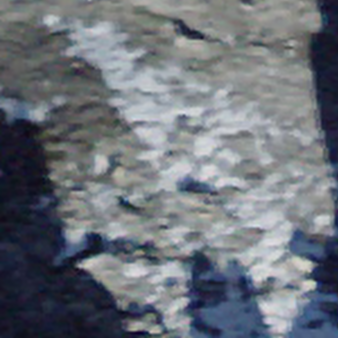
Label: other